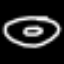
Label: donut